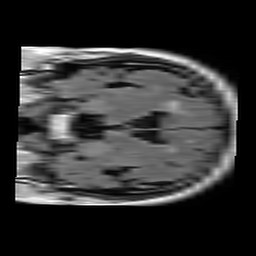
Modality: FLAIR
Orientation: coronal
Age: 72
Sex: male
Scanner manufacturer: philips
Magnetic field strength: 1.5 T
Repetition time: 10 s
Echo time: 0.11 s